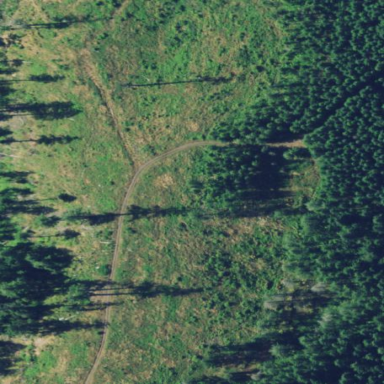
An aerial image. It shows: Clearcut area with scrub vegetation.